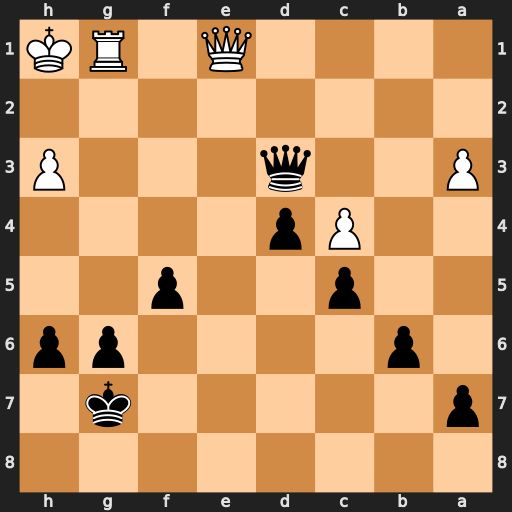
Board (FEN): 8/p5k1/1p4pp/2p2p2/2Pp4/P2q3P/8/4Q1RK
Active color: b
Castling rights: -
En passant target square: -
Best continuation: Qxh3#